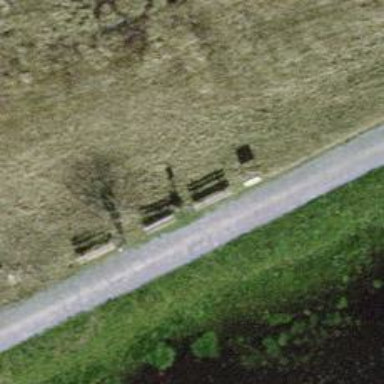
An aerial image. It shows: Bench.